Question: What is the reading of this measurement?
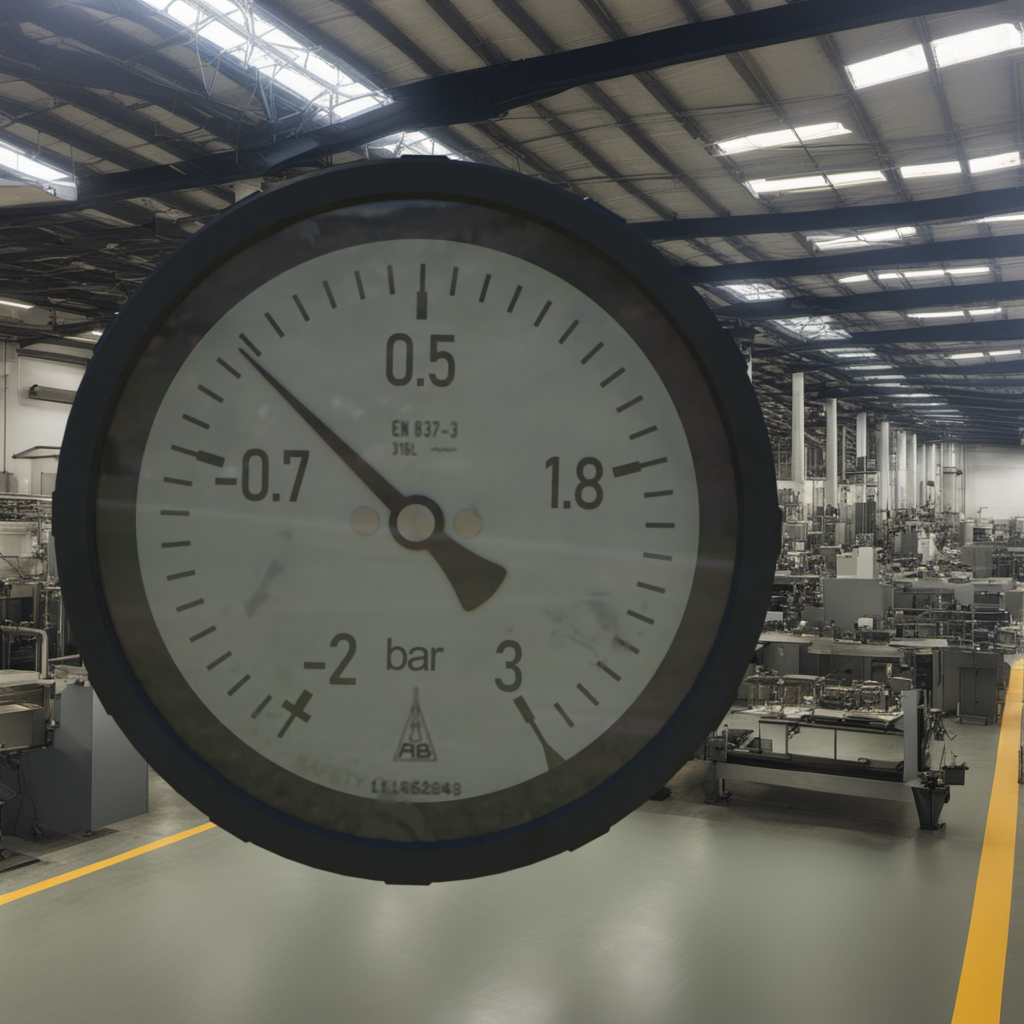
Answer: The result is -0.31
Question: What is the reading range of this measurement?
Answer: The range is from -2 to 3
Question: What is the minimum and maximum value range of the measurement in the image?
Answer: The minimum value is -2 and the maximum value is 3